Interaction volume radius: 5 \u00c5
Interaction volume height: 30 \u00c5
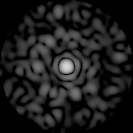
Disorder parameter: 0.8162